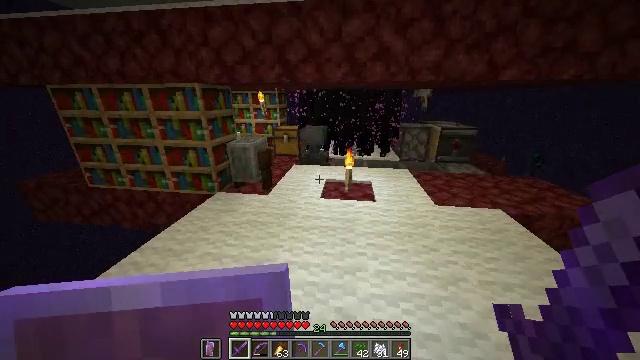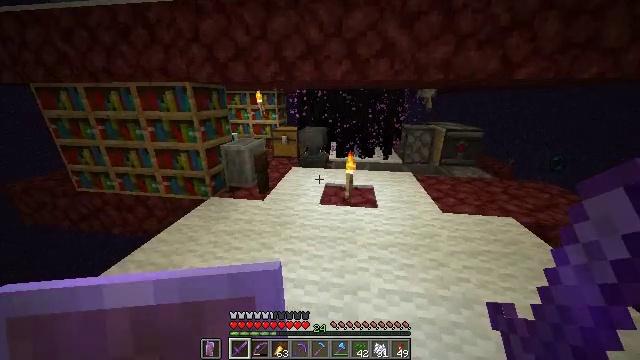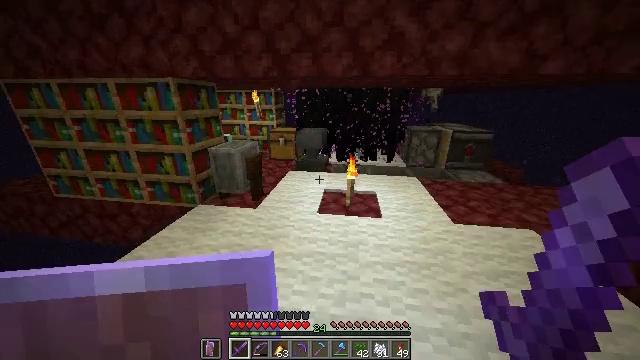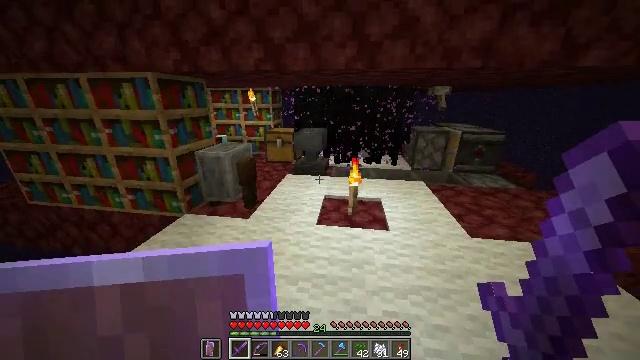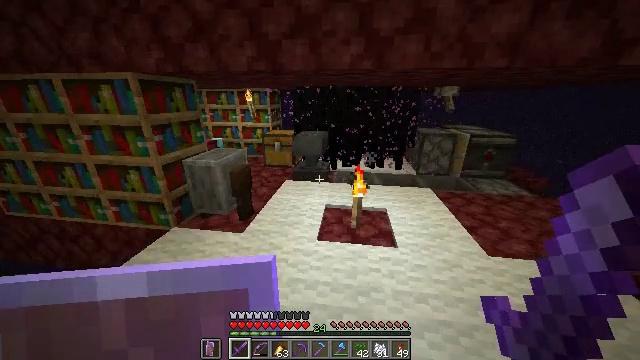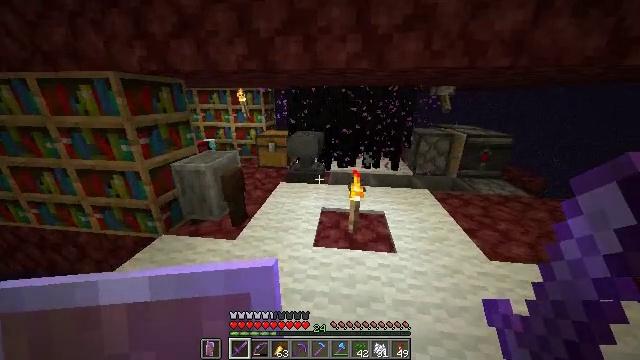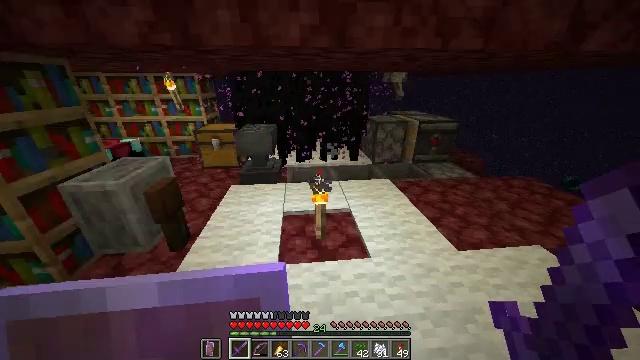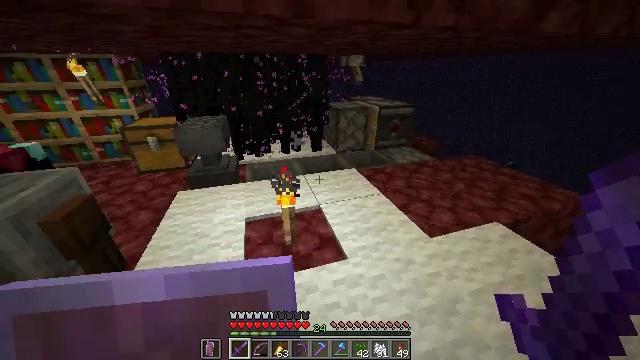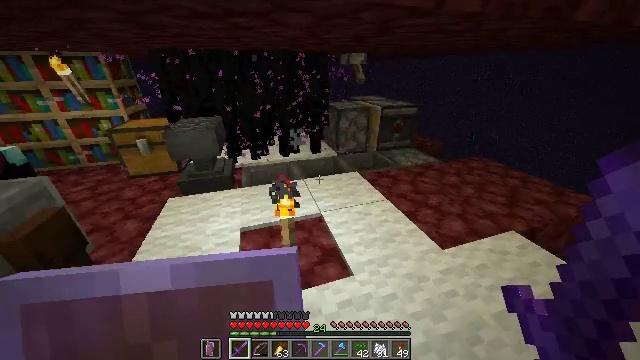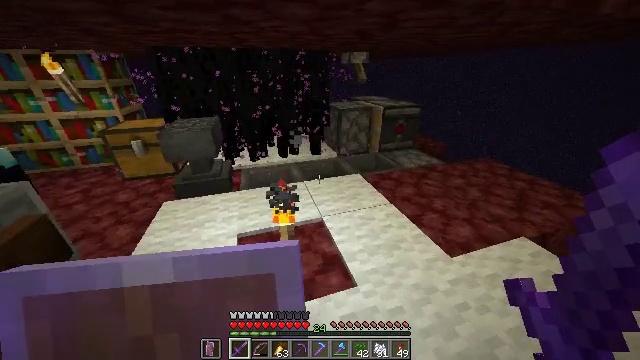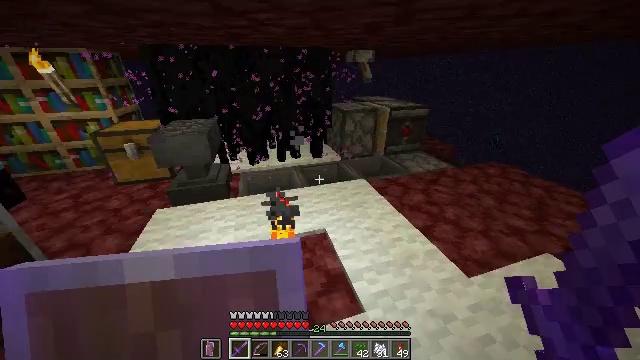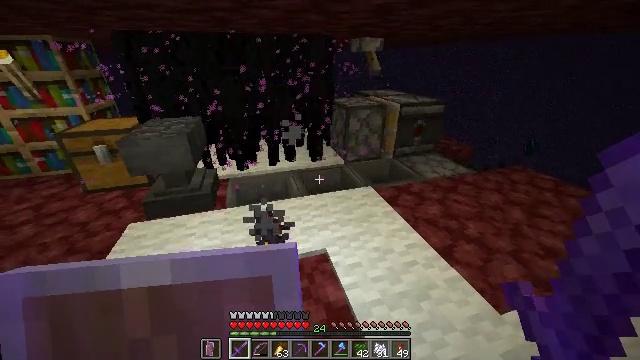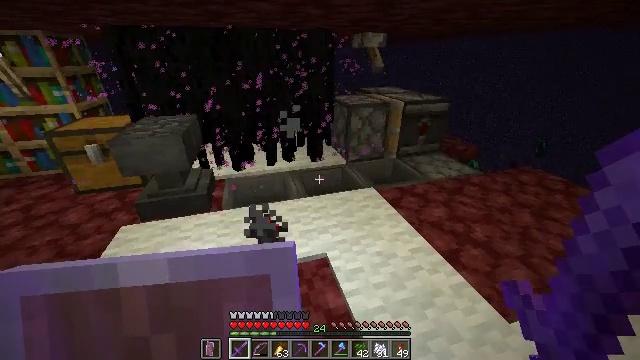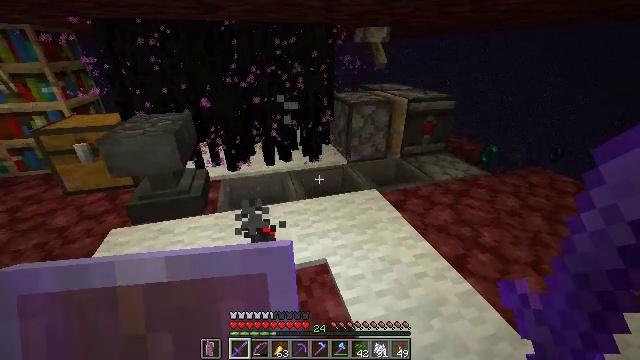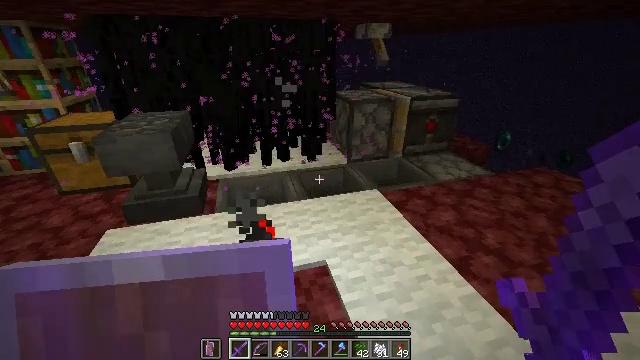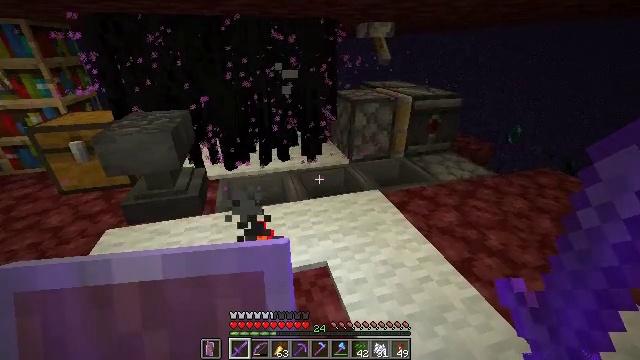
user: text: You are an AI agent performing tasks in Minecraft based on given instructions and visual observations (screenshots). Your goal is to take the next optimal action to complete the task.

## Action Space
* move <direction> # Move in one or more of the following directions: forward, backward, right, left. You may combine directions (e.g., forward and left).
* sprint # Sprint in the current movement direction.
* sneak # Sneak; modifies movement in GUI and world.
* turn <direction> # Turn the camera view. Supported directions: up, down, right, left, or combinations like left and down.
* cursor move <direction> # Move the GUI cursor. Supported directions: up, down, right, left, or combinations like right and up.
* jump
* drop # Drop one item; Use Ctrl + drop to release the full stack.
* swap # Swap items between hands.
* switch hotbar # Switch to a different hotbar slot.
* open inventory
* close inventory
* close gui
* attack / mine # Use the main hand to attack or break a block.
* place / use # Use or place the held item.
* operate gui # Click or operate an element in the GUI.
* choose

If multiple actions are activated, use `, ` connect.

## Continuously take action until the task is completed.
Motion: motion action
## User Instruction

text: Combat the enderman.
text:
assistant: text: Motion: move forward, sprint
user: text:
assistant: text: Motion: move forward, sprint
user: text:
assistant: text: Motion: move forward, sprint
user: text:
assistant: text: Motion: move forward, sprint
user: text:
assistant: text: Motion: move forward, sprint, turn right
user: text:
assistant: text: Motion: move forward, sprint, turn right and down
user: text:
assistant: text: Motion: move forward, sprint, turn right and down
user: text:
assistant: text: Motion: move forward, sprint
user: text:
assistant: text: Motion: move forward, sprint
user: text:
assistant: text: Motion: sprint
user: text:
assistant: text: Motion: no_op
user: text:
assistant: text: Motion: no_op
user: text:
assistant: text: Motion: no_op
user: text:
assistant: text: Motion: no_op
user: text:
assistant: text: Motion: no_op
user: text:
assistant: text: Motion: no_op
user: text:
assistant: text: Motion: no_op
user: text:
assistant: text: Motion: no_op
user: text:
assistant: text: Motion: no_op
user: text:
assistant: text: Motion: no_op
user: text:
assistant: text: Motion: no_op
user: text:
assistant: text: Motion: move forward
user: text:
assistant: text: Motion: move forward
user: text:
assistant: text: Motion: move forward
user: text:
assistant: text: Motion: move forward
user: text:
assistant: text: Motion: move forward, turn right and down
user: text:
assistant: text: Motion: move forward, turn right and down
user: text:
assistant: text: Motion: move forward, turn right and down
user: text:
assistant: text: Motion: move forward, turn right and down
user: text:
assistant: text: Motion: move forward